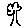
Label: tree